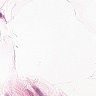
Metastatic tissue present: no